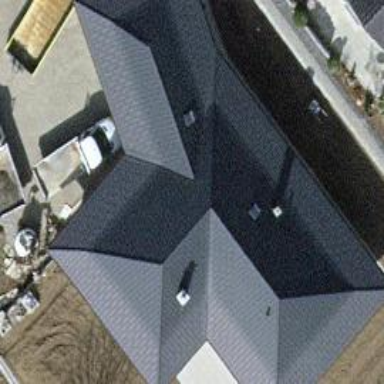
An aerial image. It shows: View of roof with edges.